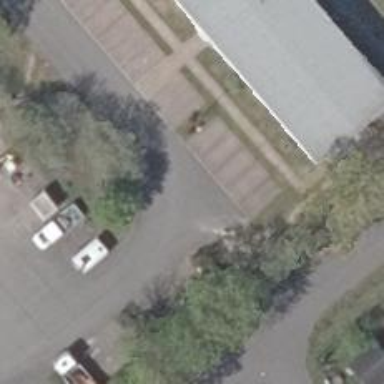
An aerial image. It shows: Asphalt parking aisle road for service vehicles.